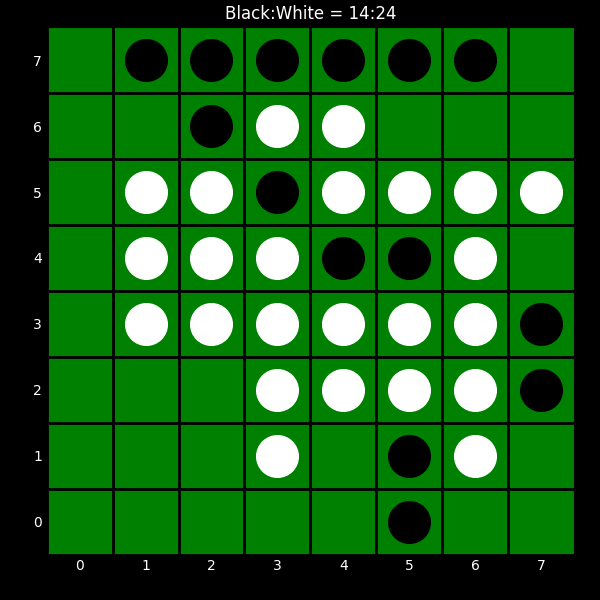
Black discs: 14
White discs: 24